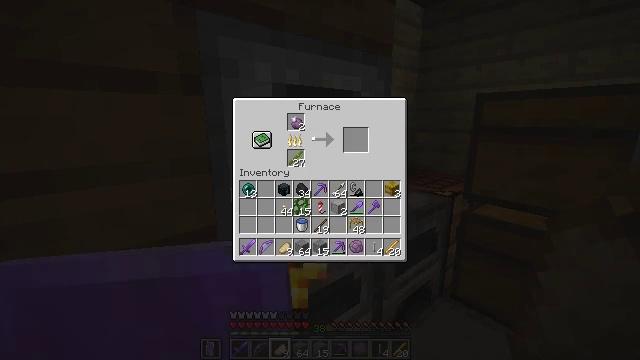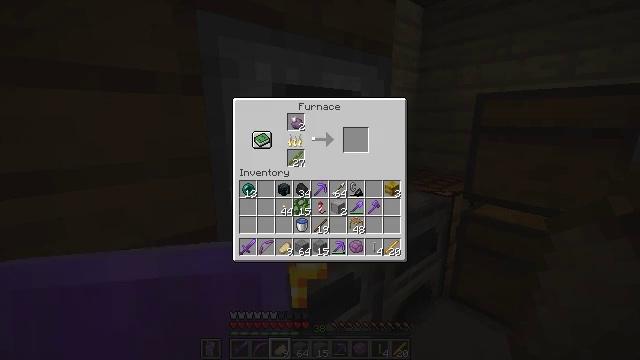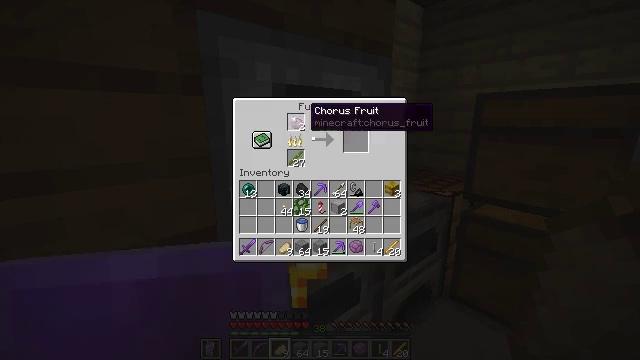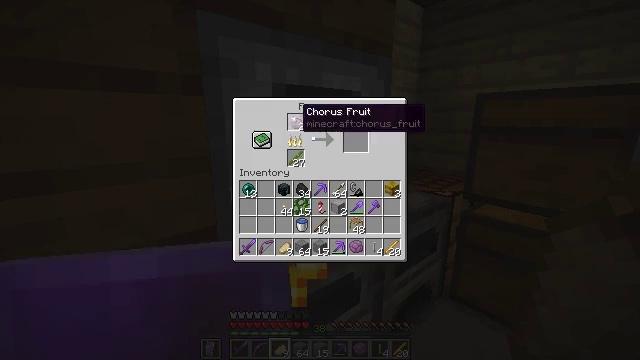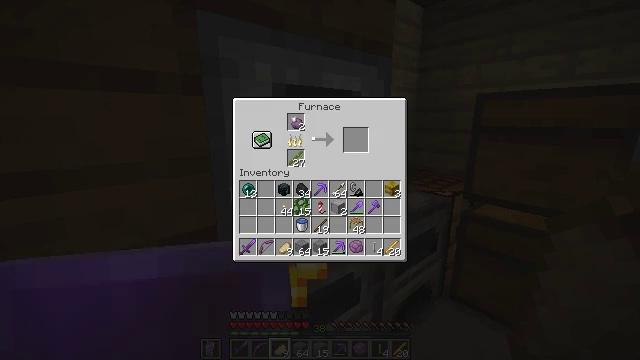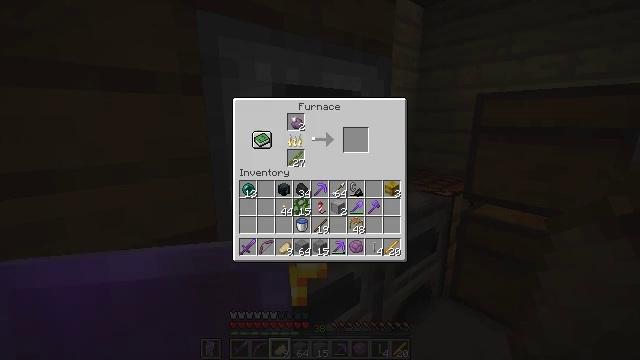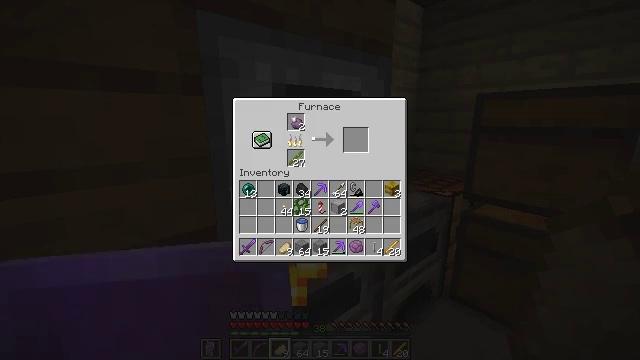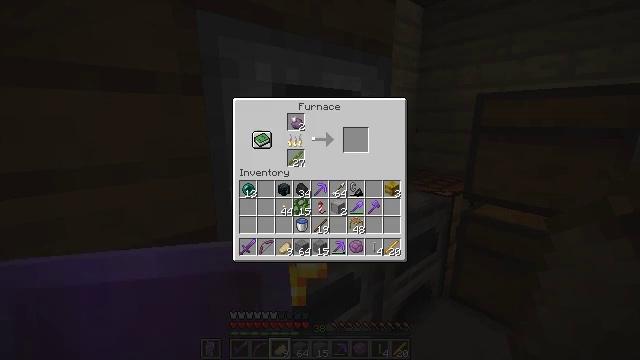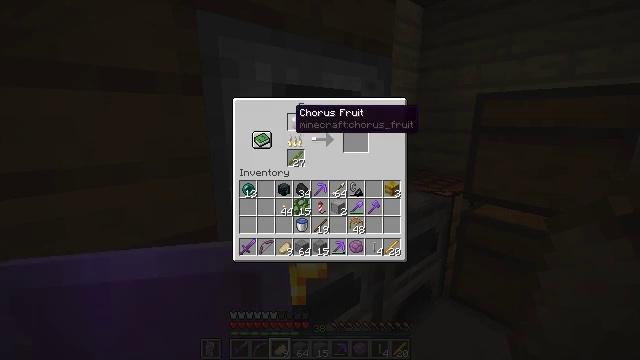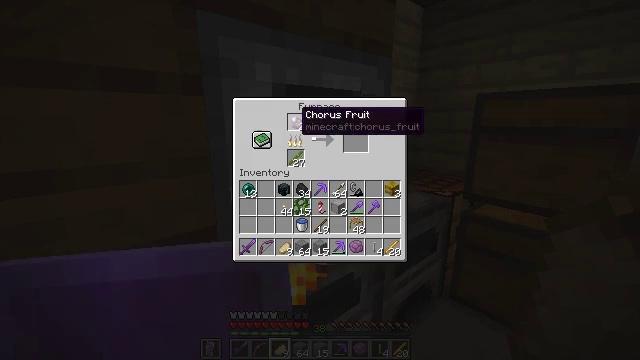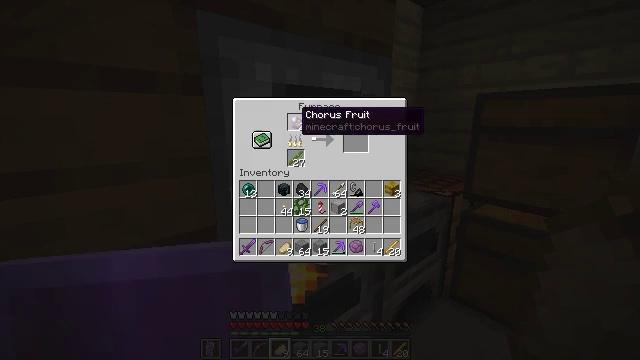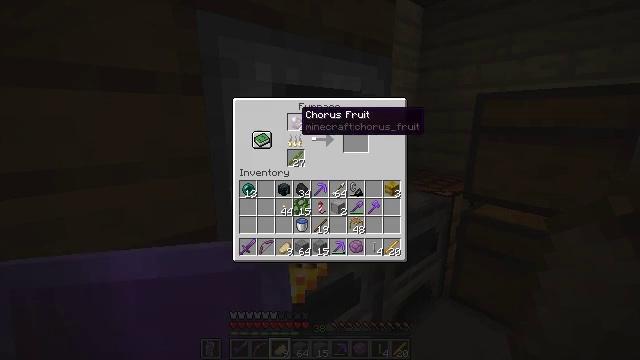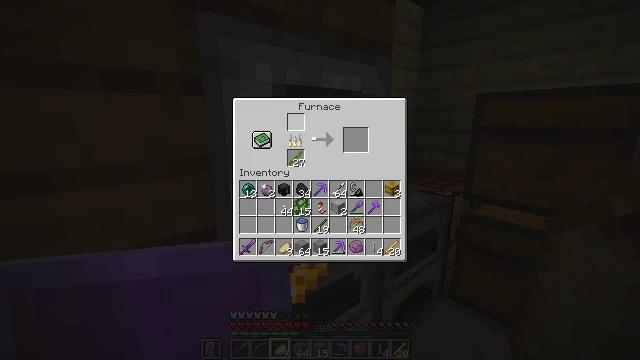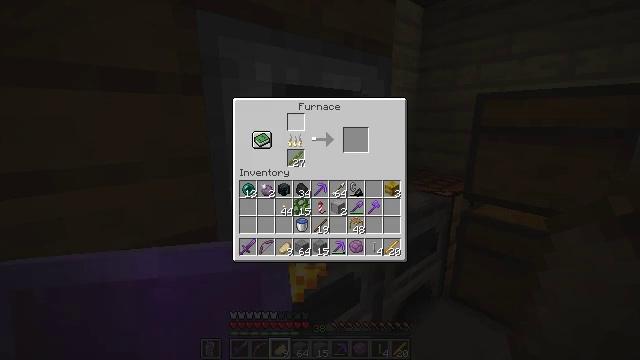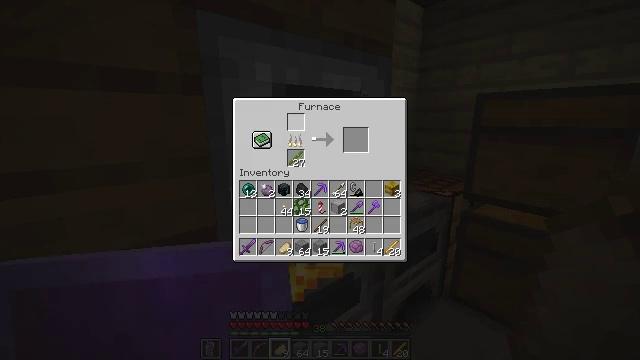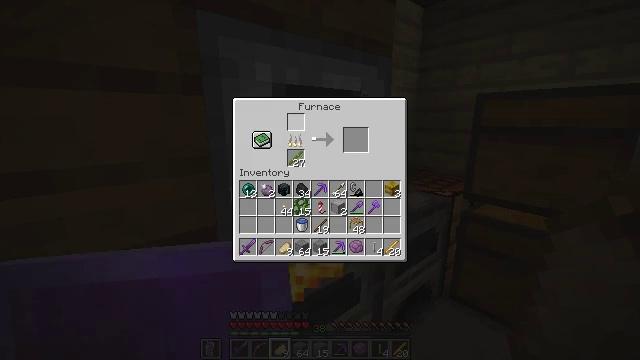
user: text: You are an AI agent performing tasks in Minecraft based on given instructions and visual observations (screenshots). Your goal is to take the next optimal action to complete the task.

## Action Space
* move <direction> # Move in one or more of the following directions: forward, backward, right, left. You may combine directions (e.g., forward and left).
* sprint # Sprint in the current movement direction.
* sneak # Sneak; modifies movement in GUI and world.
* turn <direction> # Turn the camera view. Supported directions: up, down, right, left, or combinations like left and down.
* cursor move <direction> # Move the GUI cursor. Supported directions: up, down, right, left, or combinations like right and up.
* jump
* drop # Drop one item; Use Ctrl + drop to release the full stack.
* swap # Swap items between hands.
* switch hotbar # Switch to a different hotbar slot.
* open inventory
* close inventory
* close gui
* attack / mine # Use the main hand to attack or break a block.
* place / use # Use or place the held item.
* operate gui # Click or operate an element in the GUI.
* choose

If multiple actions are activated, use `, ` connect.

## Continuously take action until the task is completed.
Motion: motion action
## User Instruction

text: craft item end rod
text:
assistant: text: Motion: no_op
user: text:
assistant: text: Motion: no_op
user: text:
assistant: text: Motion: turn left
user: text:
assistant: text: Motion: turn left
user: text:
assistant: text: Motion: sneak
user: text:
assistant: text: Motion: sneak
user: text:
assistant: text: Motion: sneak
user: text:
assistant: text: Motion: sneak
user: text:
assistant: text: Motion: sneak
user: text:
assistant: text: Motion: sneak
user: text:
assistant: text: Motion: sneak
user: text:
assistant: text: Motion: sneak, attack / mine
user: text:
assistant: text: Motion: sneak, attack / mine
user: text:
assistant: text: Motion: sneak, attack / mine
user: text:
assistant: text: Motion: sneak
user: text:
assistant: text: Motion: no_op
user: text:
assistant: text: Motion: no_op
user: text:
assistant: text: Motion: no_op
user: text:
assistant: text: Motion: no_op
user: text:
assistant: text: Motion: no_op
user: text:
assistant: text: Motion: no_op
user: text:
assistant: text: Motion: turn left and up
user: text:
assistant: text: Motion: turn left
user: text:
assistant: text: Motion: turn left and down
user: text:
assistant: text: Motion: turn left and up
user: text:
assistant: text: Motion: turn left
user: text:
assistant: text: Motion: turn left and down
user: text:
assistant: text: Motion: move forward
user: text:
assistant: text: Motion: move forward and move left, turn right and down
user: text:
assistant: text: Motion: turn right